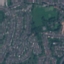
Land use / land cover class: Residential